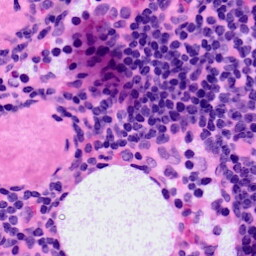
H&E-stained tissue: LymphNode